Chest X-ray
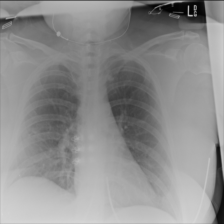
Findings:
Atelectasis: negative
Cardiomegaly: negative
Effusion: negative
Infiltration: negative
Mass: negative
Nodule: negative
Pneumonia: negative
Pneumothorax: negative
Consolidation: negative
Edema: negative
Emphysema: negative
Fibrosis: negative
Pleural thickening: negative
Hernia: negative